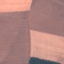
Land use / land cover: AnnualCrop